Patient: sex M, age 61
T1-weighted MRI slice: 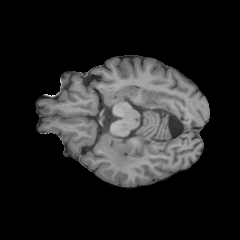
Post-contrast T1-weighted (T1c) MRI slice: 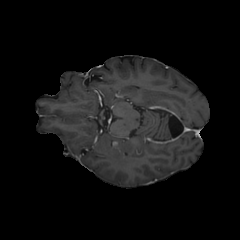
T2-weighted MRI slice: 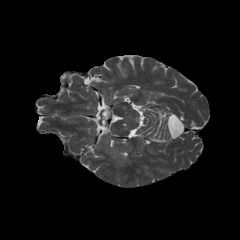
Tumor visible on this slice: yes
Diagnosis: Astrocytoma, IDH-wildtype
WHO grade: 3